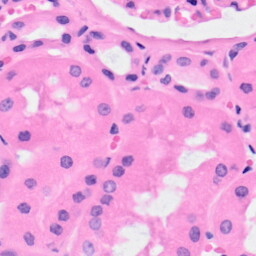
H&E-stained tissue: Kidney